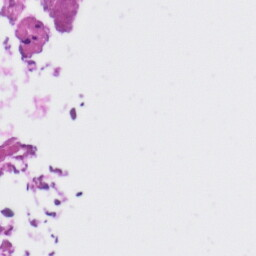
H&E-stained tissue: Liver